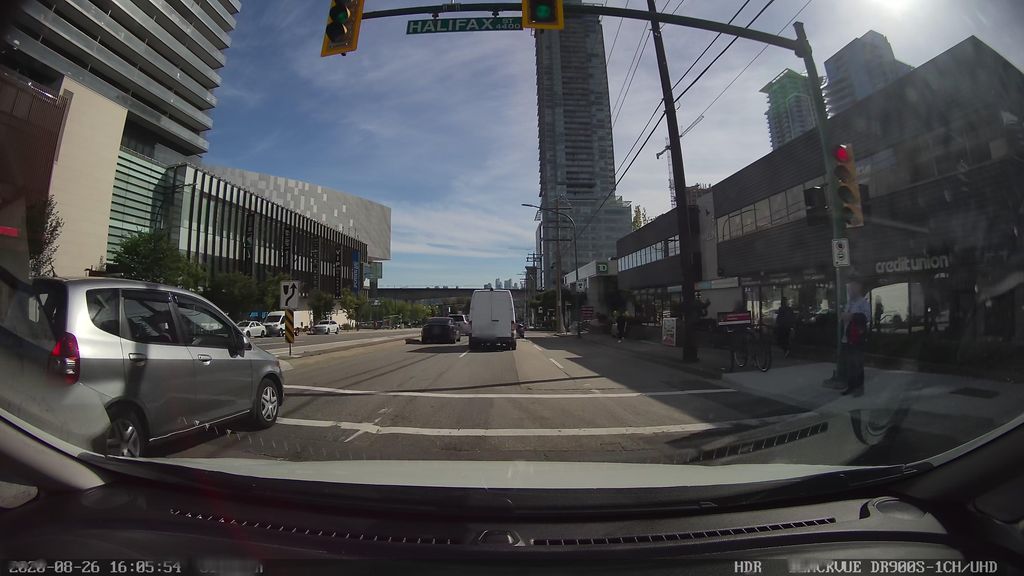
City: vancouver